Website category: book
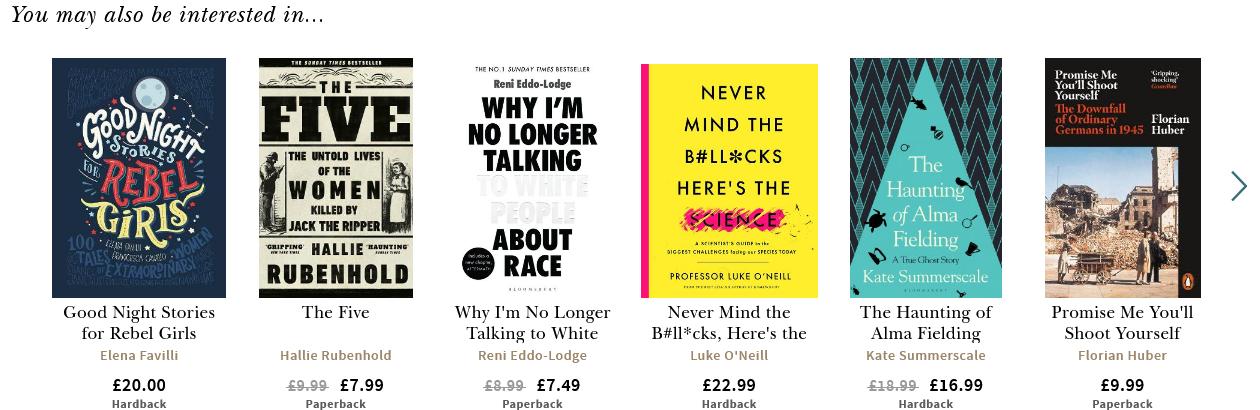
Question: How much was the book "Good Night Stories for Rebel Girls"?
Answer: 20.00

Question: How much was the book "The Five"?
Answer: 7.99

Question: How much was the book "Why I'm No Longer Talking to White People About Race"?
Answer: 7.49

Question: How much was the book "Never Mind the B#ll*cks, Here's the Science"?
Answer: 22.99

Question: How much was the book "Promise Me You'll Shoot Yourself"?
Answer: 9.99

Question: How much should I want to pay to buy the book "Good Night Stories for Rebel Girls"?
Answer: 20.00

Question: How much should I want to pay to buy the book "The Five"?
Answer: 7.99

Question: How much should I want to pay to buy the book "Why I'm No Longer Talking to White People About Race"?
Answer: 7.49

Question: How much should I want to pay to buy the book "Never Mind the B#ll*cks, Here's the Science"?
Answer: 22.99

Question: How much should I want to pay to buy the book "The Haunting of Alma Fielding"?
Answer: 16.99

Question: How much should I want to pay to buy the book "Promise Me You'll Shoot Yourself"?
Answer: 9.99

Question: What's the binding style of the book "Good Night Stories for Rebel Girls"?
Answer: Hardback

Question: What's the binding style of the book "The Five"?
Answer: Paperback

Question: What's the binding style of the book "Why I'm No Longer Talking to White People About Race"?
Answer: Paperback

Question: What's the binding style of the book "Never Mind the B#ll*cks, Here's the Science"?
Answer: Hardback

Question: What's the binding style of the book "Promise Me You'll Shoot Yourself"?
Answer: Paperback

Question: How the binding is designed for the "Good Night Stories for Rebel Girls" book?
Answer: Hardback

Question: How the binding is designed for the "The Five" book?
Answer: Paperback

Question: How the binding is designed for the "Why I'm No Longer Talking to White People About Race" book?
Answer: Paperback

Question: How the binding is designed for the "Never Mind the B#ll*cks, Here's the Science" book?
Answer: Hardback

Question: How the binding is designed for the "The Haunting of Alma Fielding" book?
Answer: Hardback

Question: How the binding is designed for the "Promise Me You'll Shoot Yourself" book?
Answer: Paperback

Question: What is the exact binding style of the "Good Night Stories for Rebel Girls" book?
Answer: Hardback

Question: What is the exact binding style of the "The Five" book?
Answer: Paperback

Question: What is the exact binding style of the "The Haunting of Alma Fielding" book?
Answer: Hardback

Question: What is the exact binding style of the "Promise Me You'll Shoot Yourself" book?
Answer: Paperback

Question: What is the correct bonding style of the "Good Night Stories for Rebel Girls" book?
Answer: Hardback

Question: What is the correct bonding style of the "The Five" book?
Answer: Paperback

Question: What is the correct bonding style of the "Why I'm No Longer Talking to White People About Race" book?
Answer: Paperback

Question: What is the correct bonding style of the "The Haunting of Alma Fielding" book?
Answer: Hardback

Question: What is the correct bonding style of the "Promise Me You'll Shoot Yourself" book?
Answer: Paperback

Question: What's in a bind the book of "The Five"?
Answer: Paperback

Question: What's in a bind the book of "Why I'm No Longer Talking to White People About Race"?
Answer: Paperback

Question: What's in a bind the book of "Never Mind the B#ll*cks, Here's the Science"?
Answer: Hardback

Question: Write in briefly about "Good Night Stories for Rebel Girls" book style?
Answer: Hardback

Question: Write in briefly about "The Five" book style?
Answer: Paperback

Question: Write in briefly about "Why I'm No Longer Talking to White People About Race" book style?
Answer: Paperback

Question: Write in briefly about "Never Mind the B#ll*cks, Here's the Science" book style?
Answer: Hardback

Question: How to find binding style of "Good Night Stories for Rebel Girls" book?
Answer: Hardback

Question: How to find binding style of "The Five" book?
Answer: Paperback

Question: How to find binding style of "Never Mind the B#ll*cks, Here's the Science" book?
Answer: Hardback

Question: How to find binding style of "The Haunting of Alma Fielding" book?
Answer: Hardback